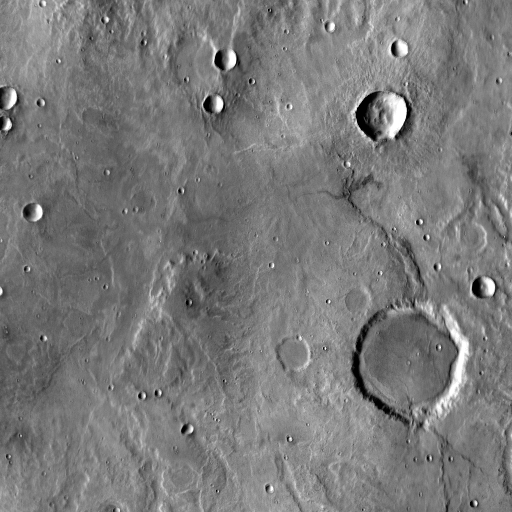
Crater classes present: Background, Other, Layered, Buried